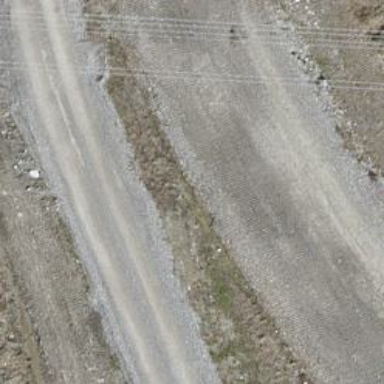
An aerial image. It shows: Grass track with grade5 track type.